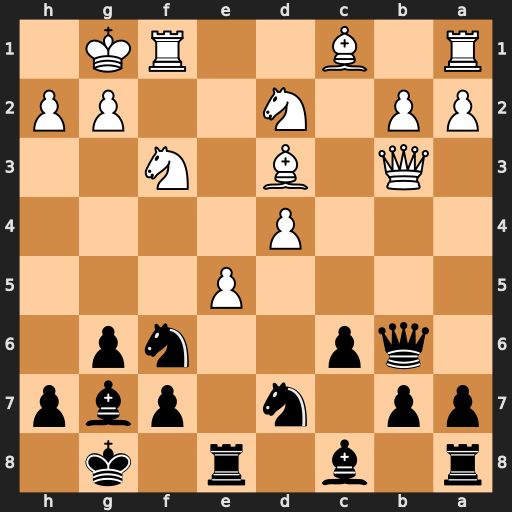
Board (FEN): r1b1r1k1/pp1n1pbp/1qp2np1/4P3/3P4/1Q1B1N2/PP1N2PP/R1B2RK1
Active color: b
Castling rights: -
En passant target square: -
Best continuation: Nxe5 Qxb6 Nxf3+ Nxf3 axb6